Aerial crown-view tile of a tropical tree (Barro Colorado Island, Panama), acquired 20250818:
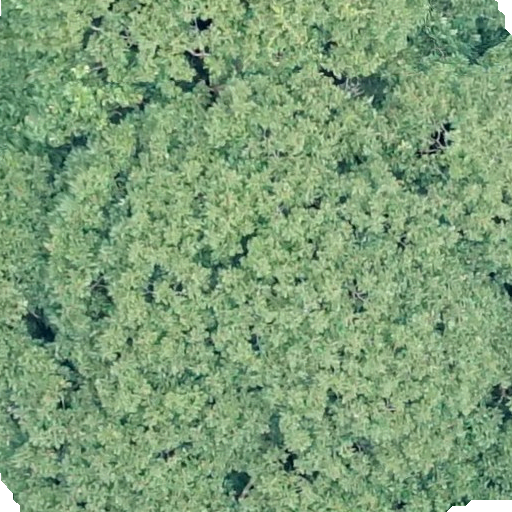
Species: Dipteryx oleifera
GBIF accepted scientific name: Dipteryx oleifera
Crown area: 561.026 m²